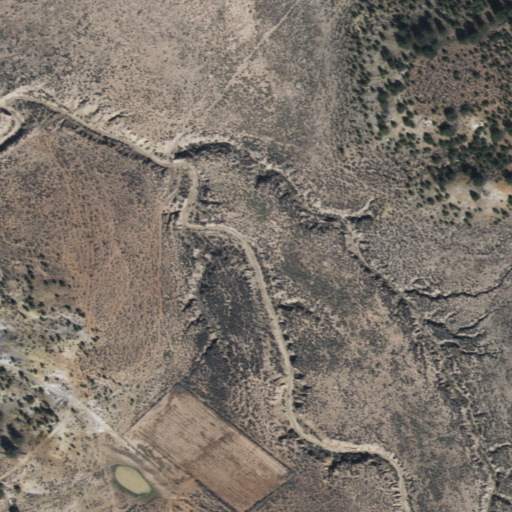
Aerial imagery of valley in Arizona named Burnt Place Valley containing shrub and evergreen forest